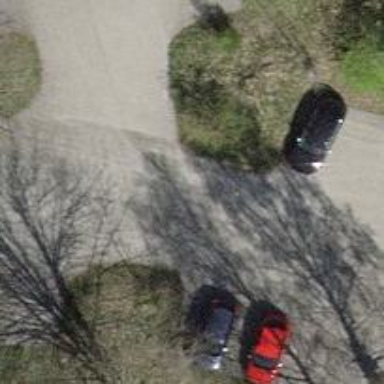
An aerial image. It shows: Cobblestone service road.